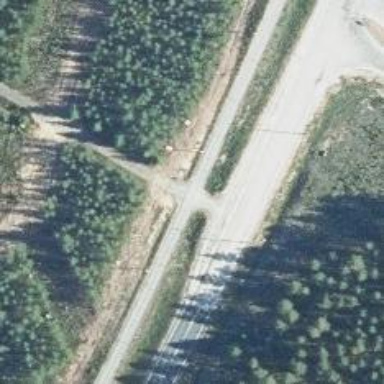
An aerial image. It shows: Unmarked asphalt crossing on cycleway road.